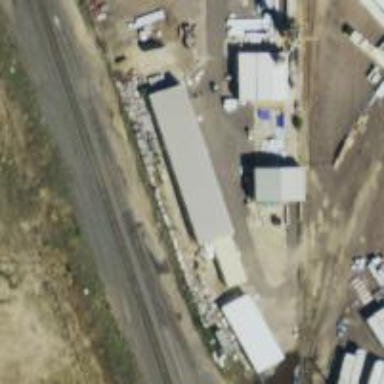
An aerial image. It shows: Railway siding for service.